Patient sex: F
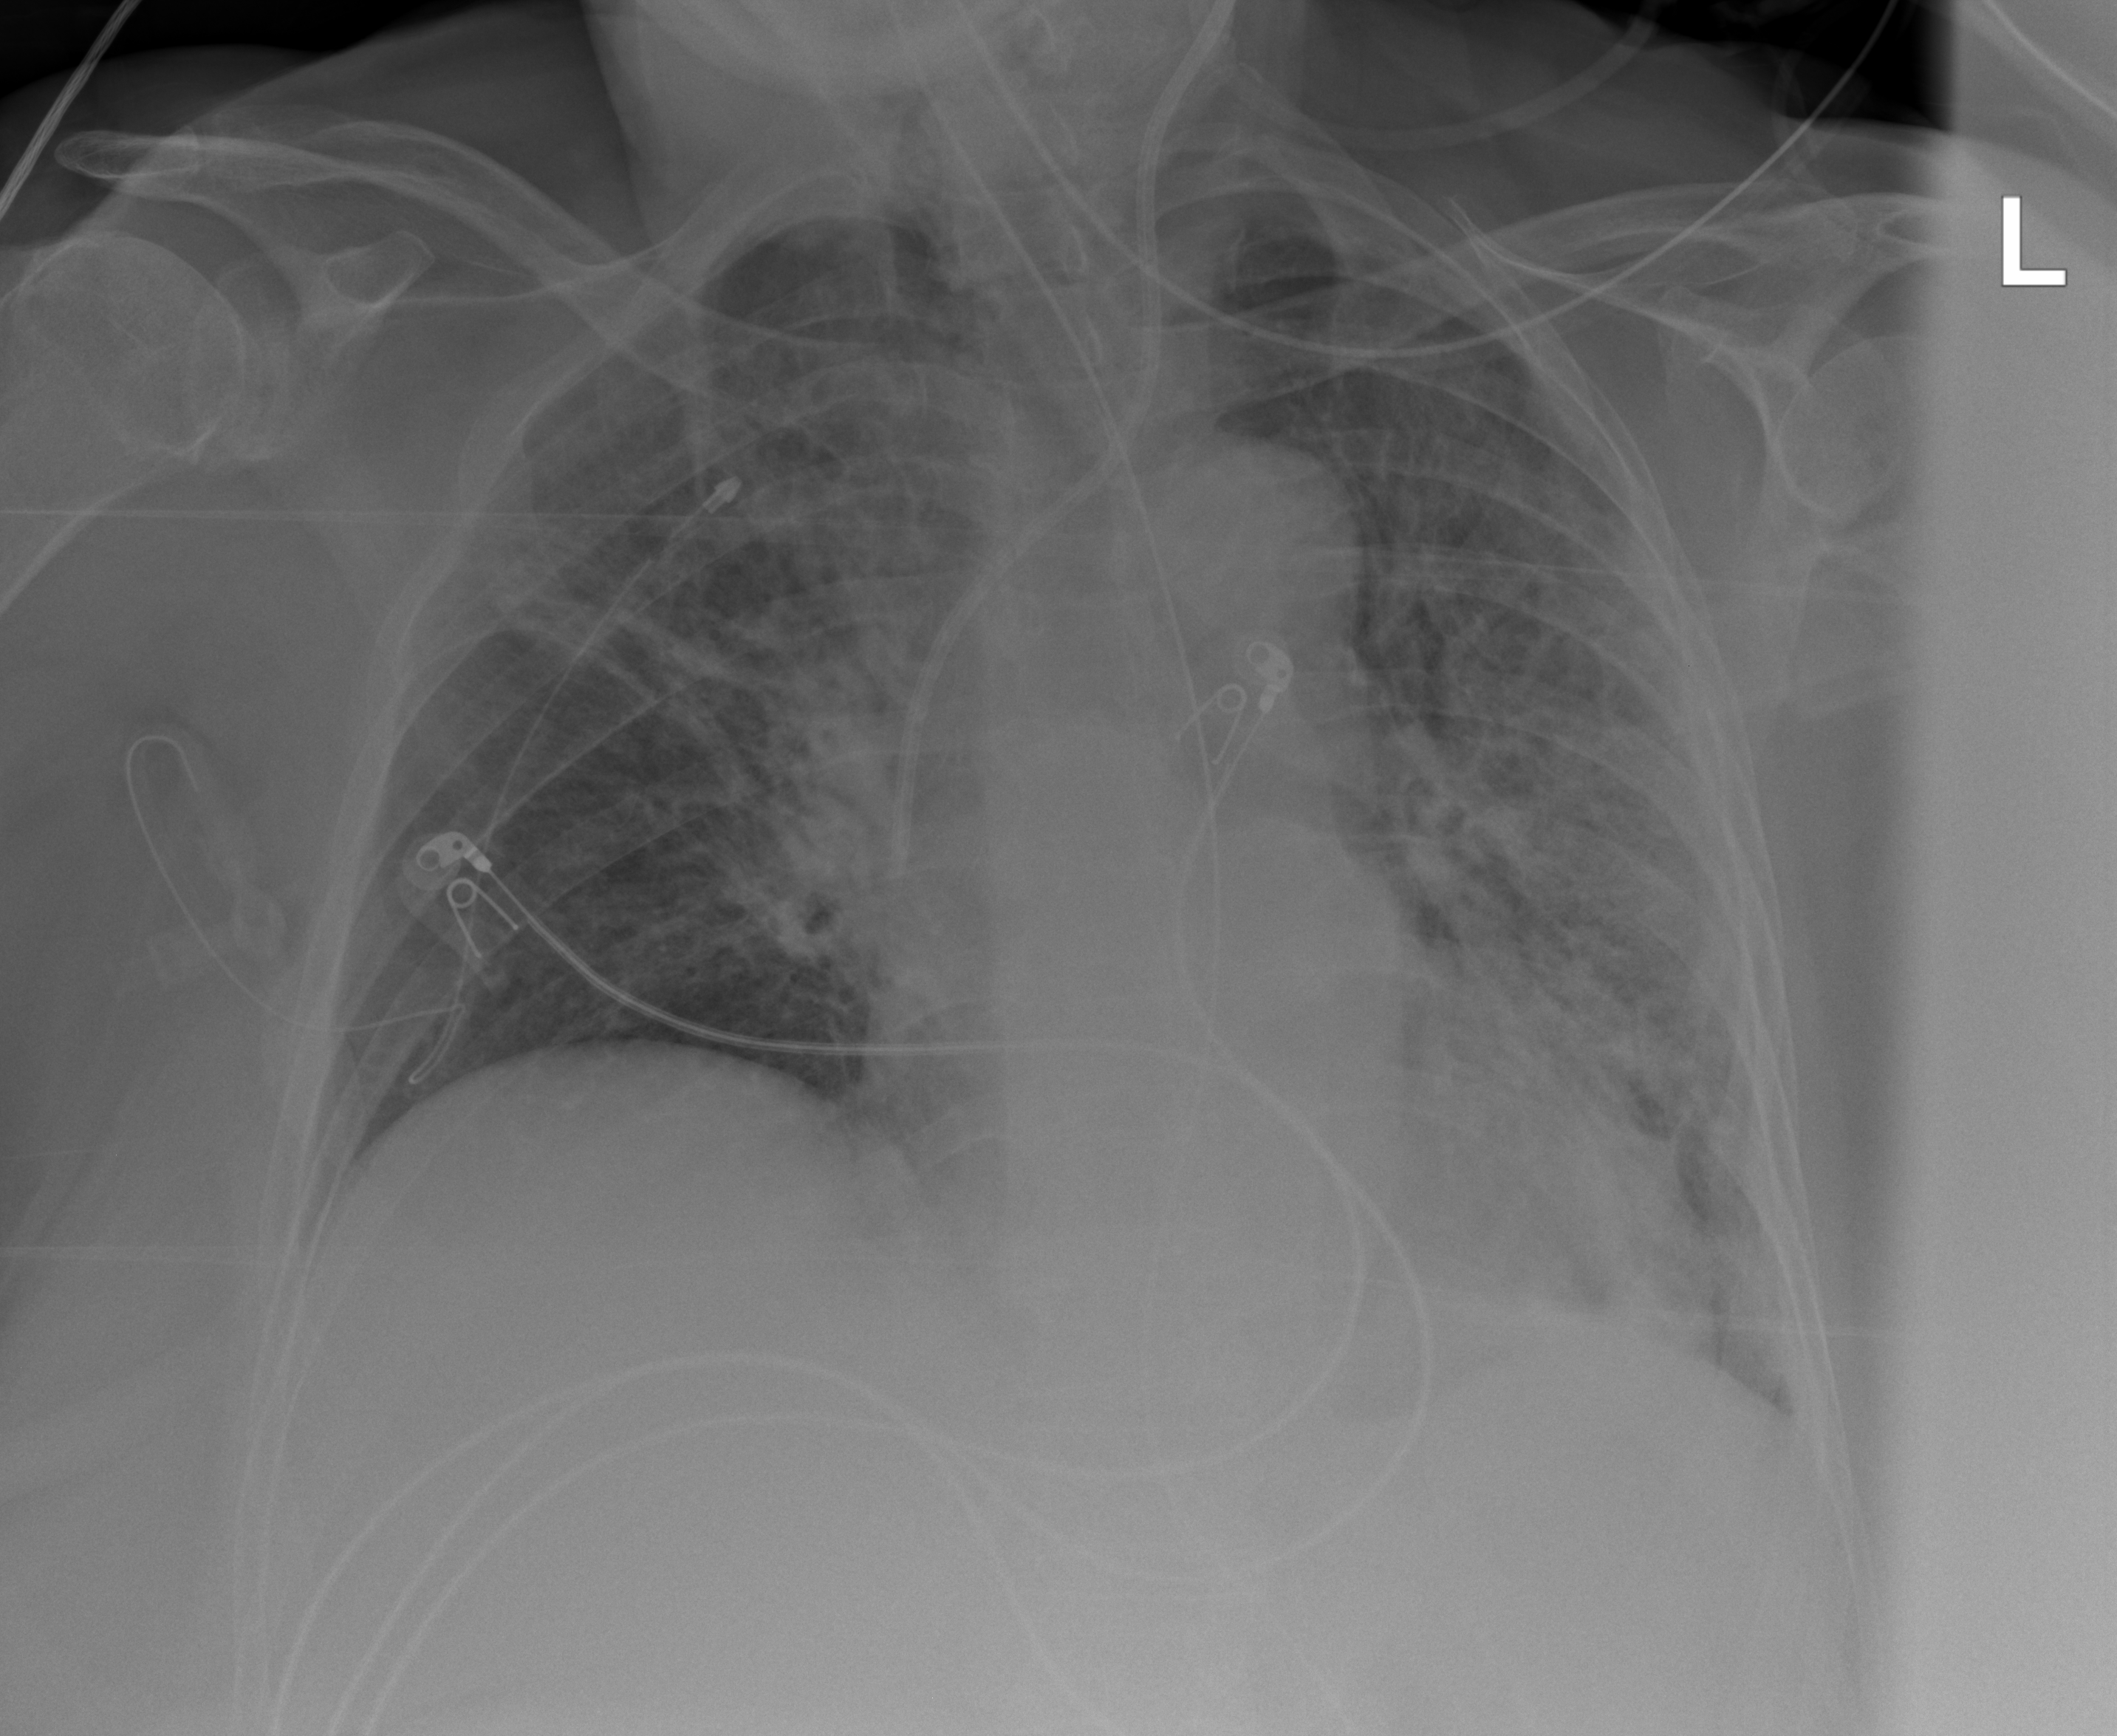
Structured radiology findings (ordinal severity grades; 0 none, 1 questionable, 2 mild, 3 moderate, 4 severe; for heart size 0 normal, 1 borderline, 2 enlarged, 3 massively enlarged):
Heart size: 1
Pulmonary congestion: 1
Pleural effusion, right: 0
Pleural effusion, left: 1
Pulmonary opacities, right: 2
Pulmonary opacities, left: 2
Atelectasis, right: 2
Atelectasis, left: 2